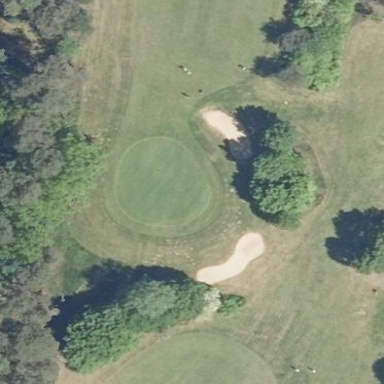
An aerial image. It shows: Golf green.